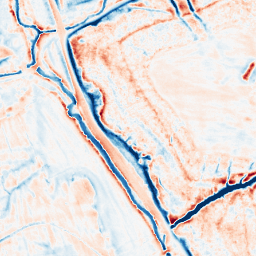
Category: edge_preserving
Decomposition family: anisotropic_diffusion
Decomposition parameters: iterations: 50
kappa: 50
gamma: 0.15
Upsampling method: linear_exact
Upsampling parameters: scale: 8
Upsampling scale: 8